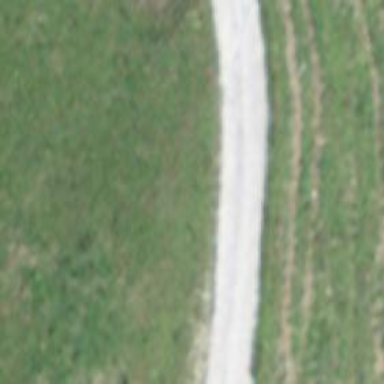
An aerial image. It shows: Track with grade 3 surface.